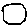
Label: hexagon